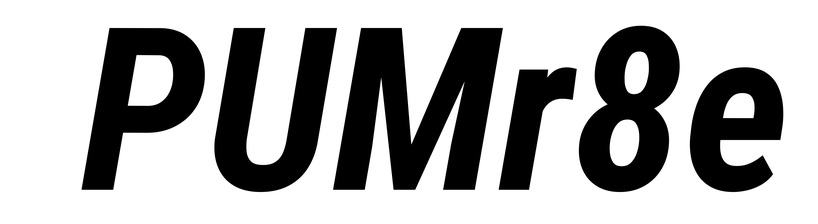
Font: Roboto-Italic_Condensed_Bold_Italic